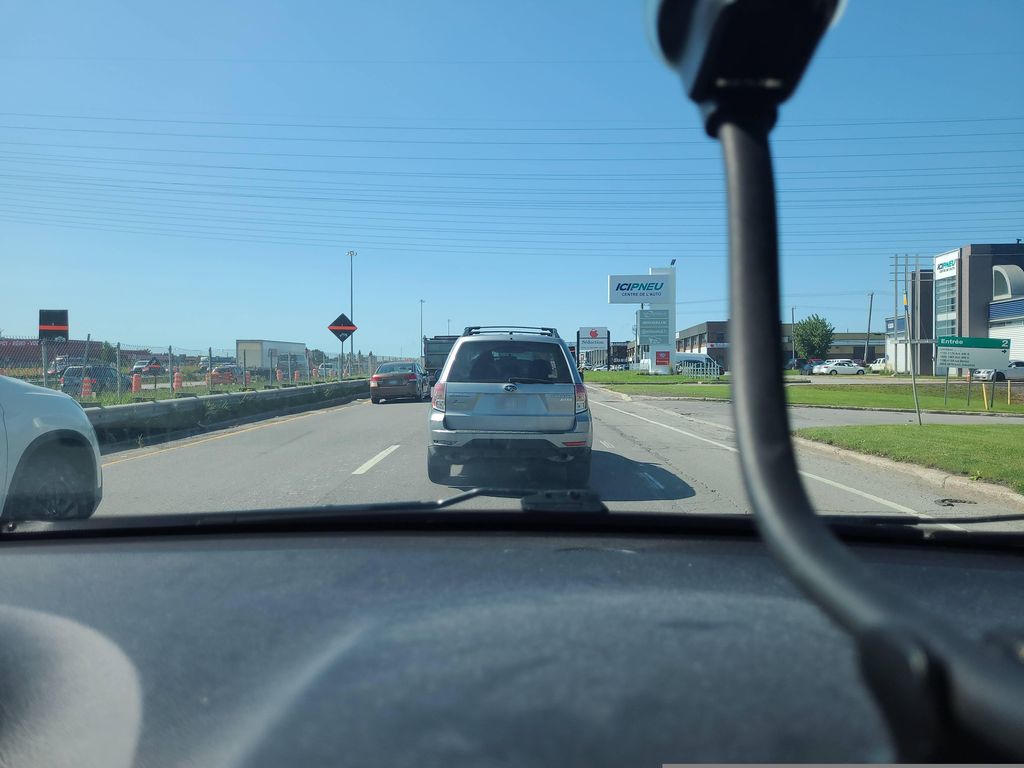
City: montreal